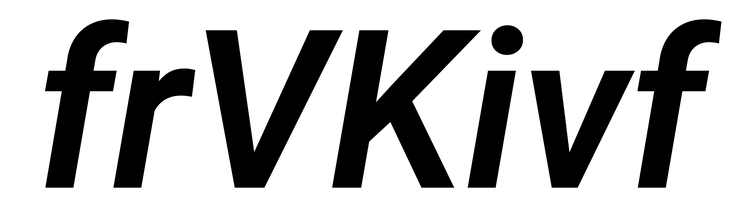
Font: Roboto-Italic_SemiBold_Italic